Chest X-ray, PA view. Patient: 13 years old, sex F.
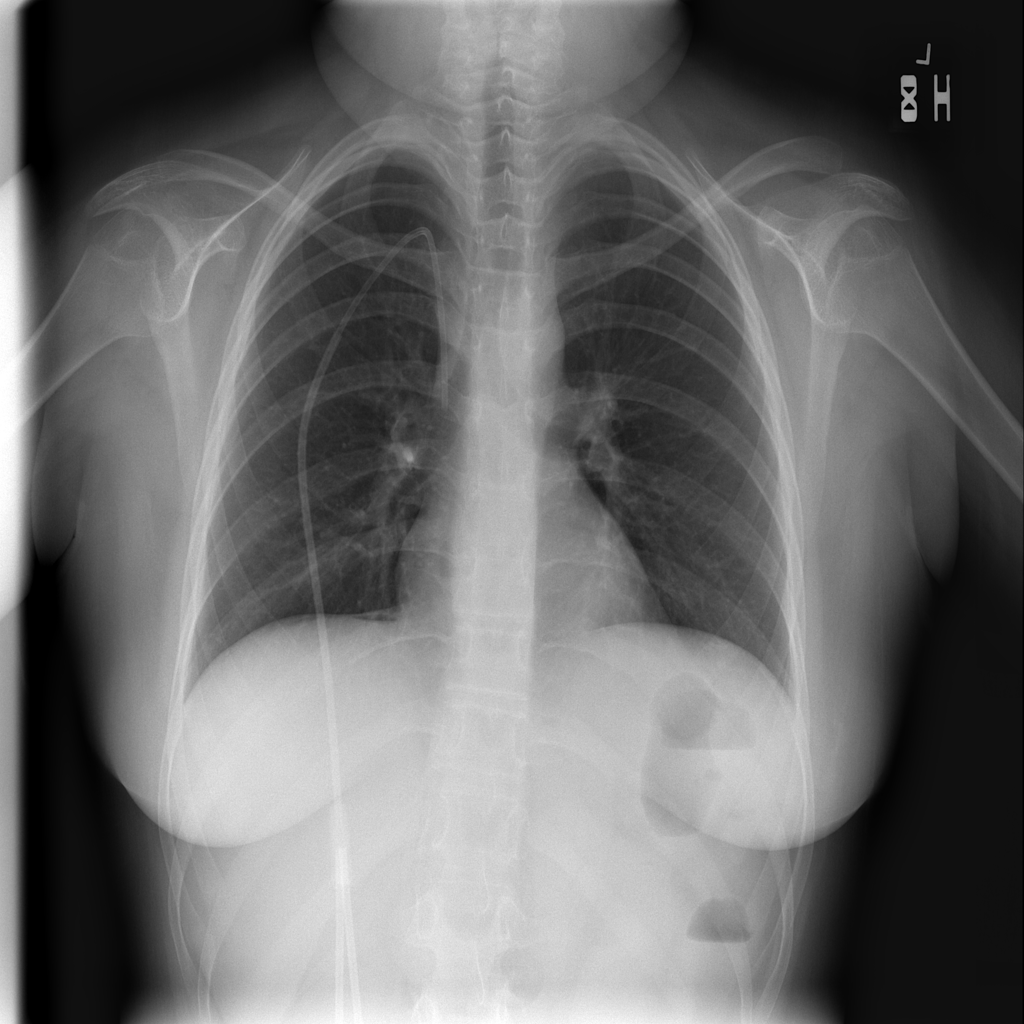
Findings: No Finding